【题型】填空题　【知识点】解析几何　【难度】easy
椭圆$\frac{x^2}{a^2} + \frac{y^2}{b^2} = 1(a > b > 0)$的左、右焦点分别为$F_1, F_2$，过$F_2$作$x$轴的垂线交椭圆于$P, Q$，若$\triangle F_1PQ$为等腰直角三角形，则椭圆的离心率为\underline{\quad\quad\quad}.
【解答】
【答案】$\sqrt{2} - 1$

【解析】令椭圆的半焦距为$c$，由$PQ \perp x$轴，$\triangle F_1PQ$为等腰直角三角形，得$|PF_2| = |F_1F_2| = 2c$，
$|PF_1| = \sqrt{2}|F_1F_2| = 2\sqrt{2}c$，由椭圆的定义得$|PF_1| + |PF_2| = 2a$，即 $2\sqrt{2}c + 2c = 2a$，

所以椭圆的离心率$e = \frac{c}{a} = \frac{1}{\sqrt{2} + 1} = \sqrt{2} - 1$.

故答案为：$\sqrt{2} - 1$

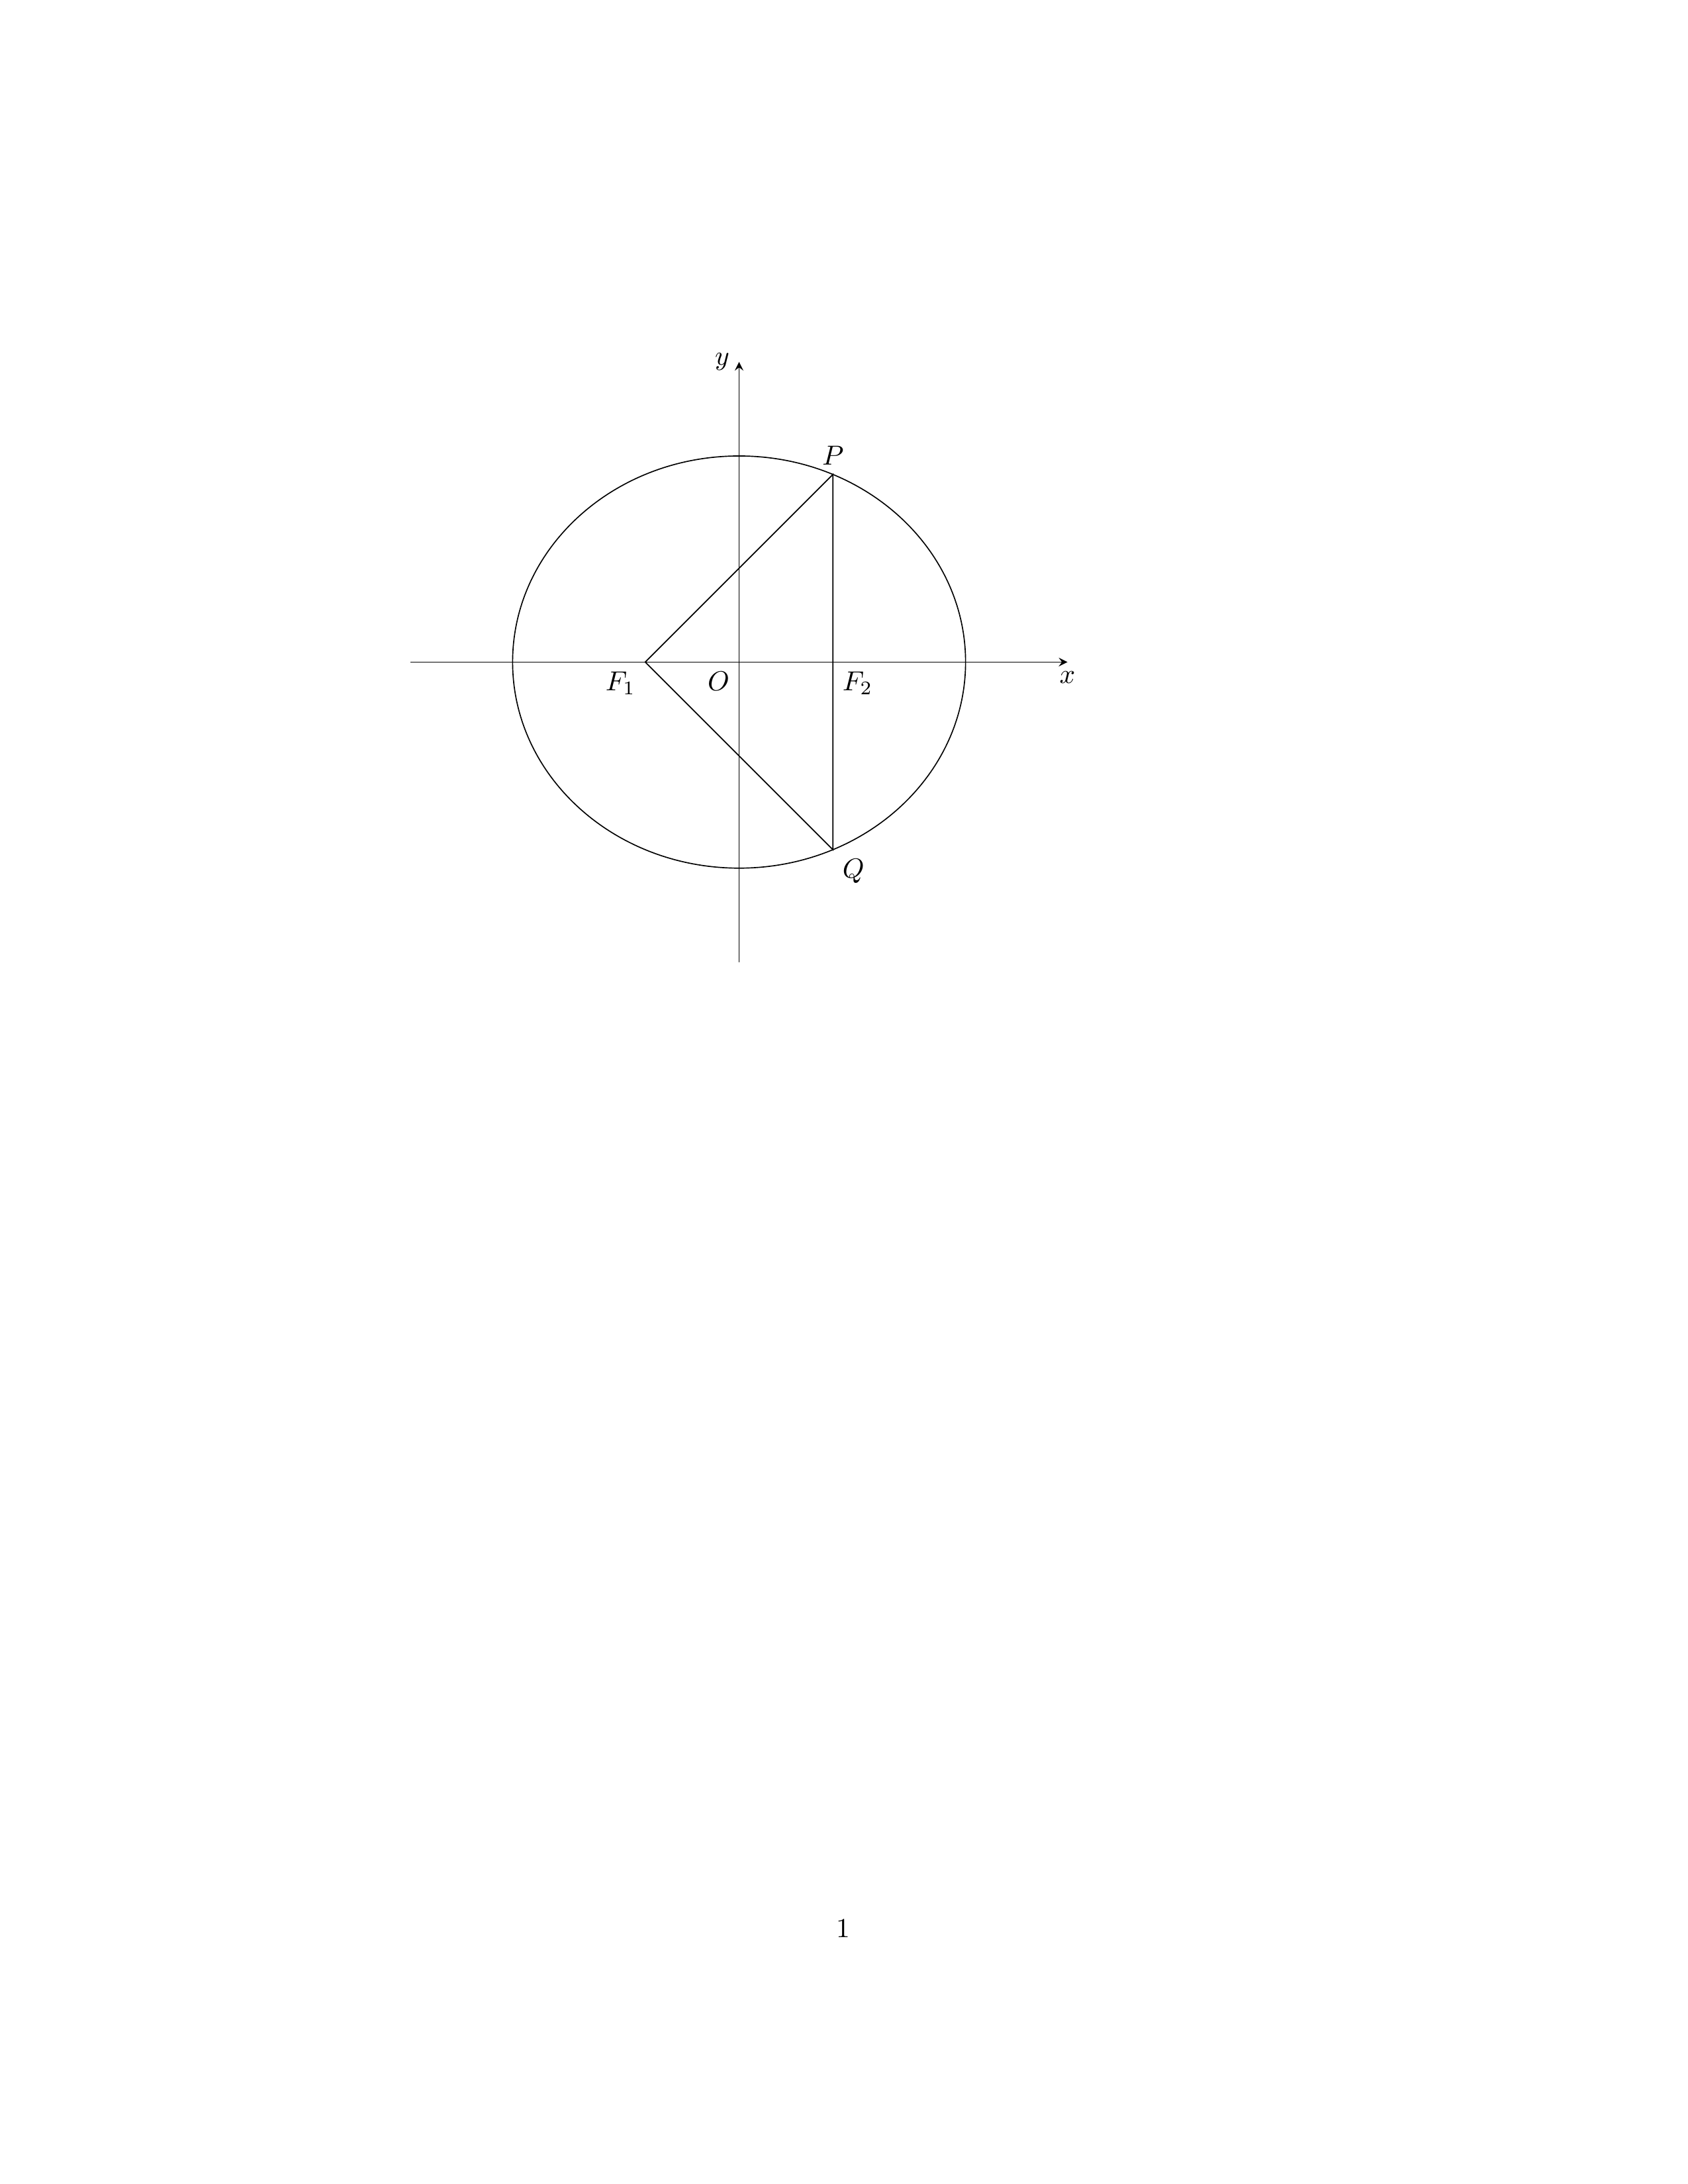